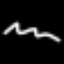
Label: squiggle